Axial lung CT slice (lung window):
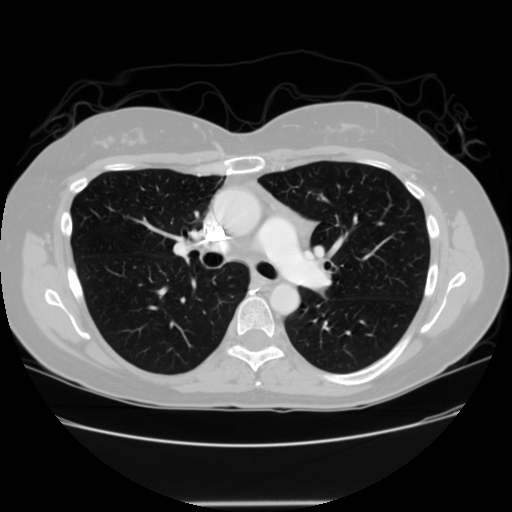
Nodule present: no